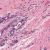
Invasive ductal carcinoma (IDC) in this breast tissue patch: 1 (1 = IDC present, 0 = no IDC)